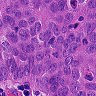
Metastatic tissue present: yes